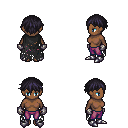
a pixel art fantasy rpg character, female body template, human, dark skin, black tattered cape, magenta pants, raven short bangs hairstyle, metal gloves, metal boots, four views (front, back, left, right), 2x2 character sprite sheet, small pixel art, hard edges, no anti-aliasing